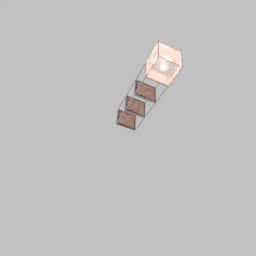
Label: lighting